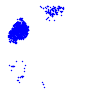
Particle: kaon